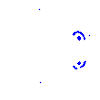
Particle: kaon